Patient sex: F
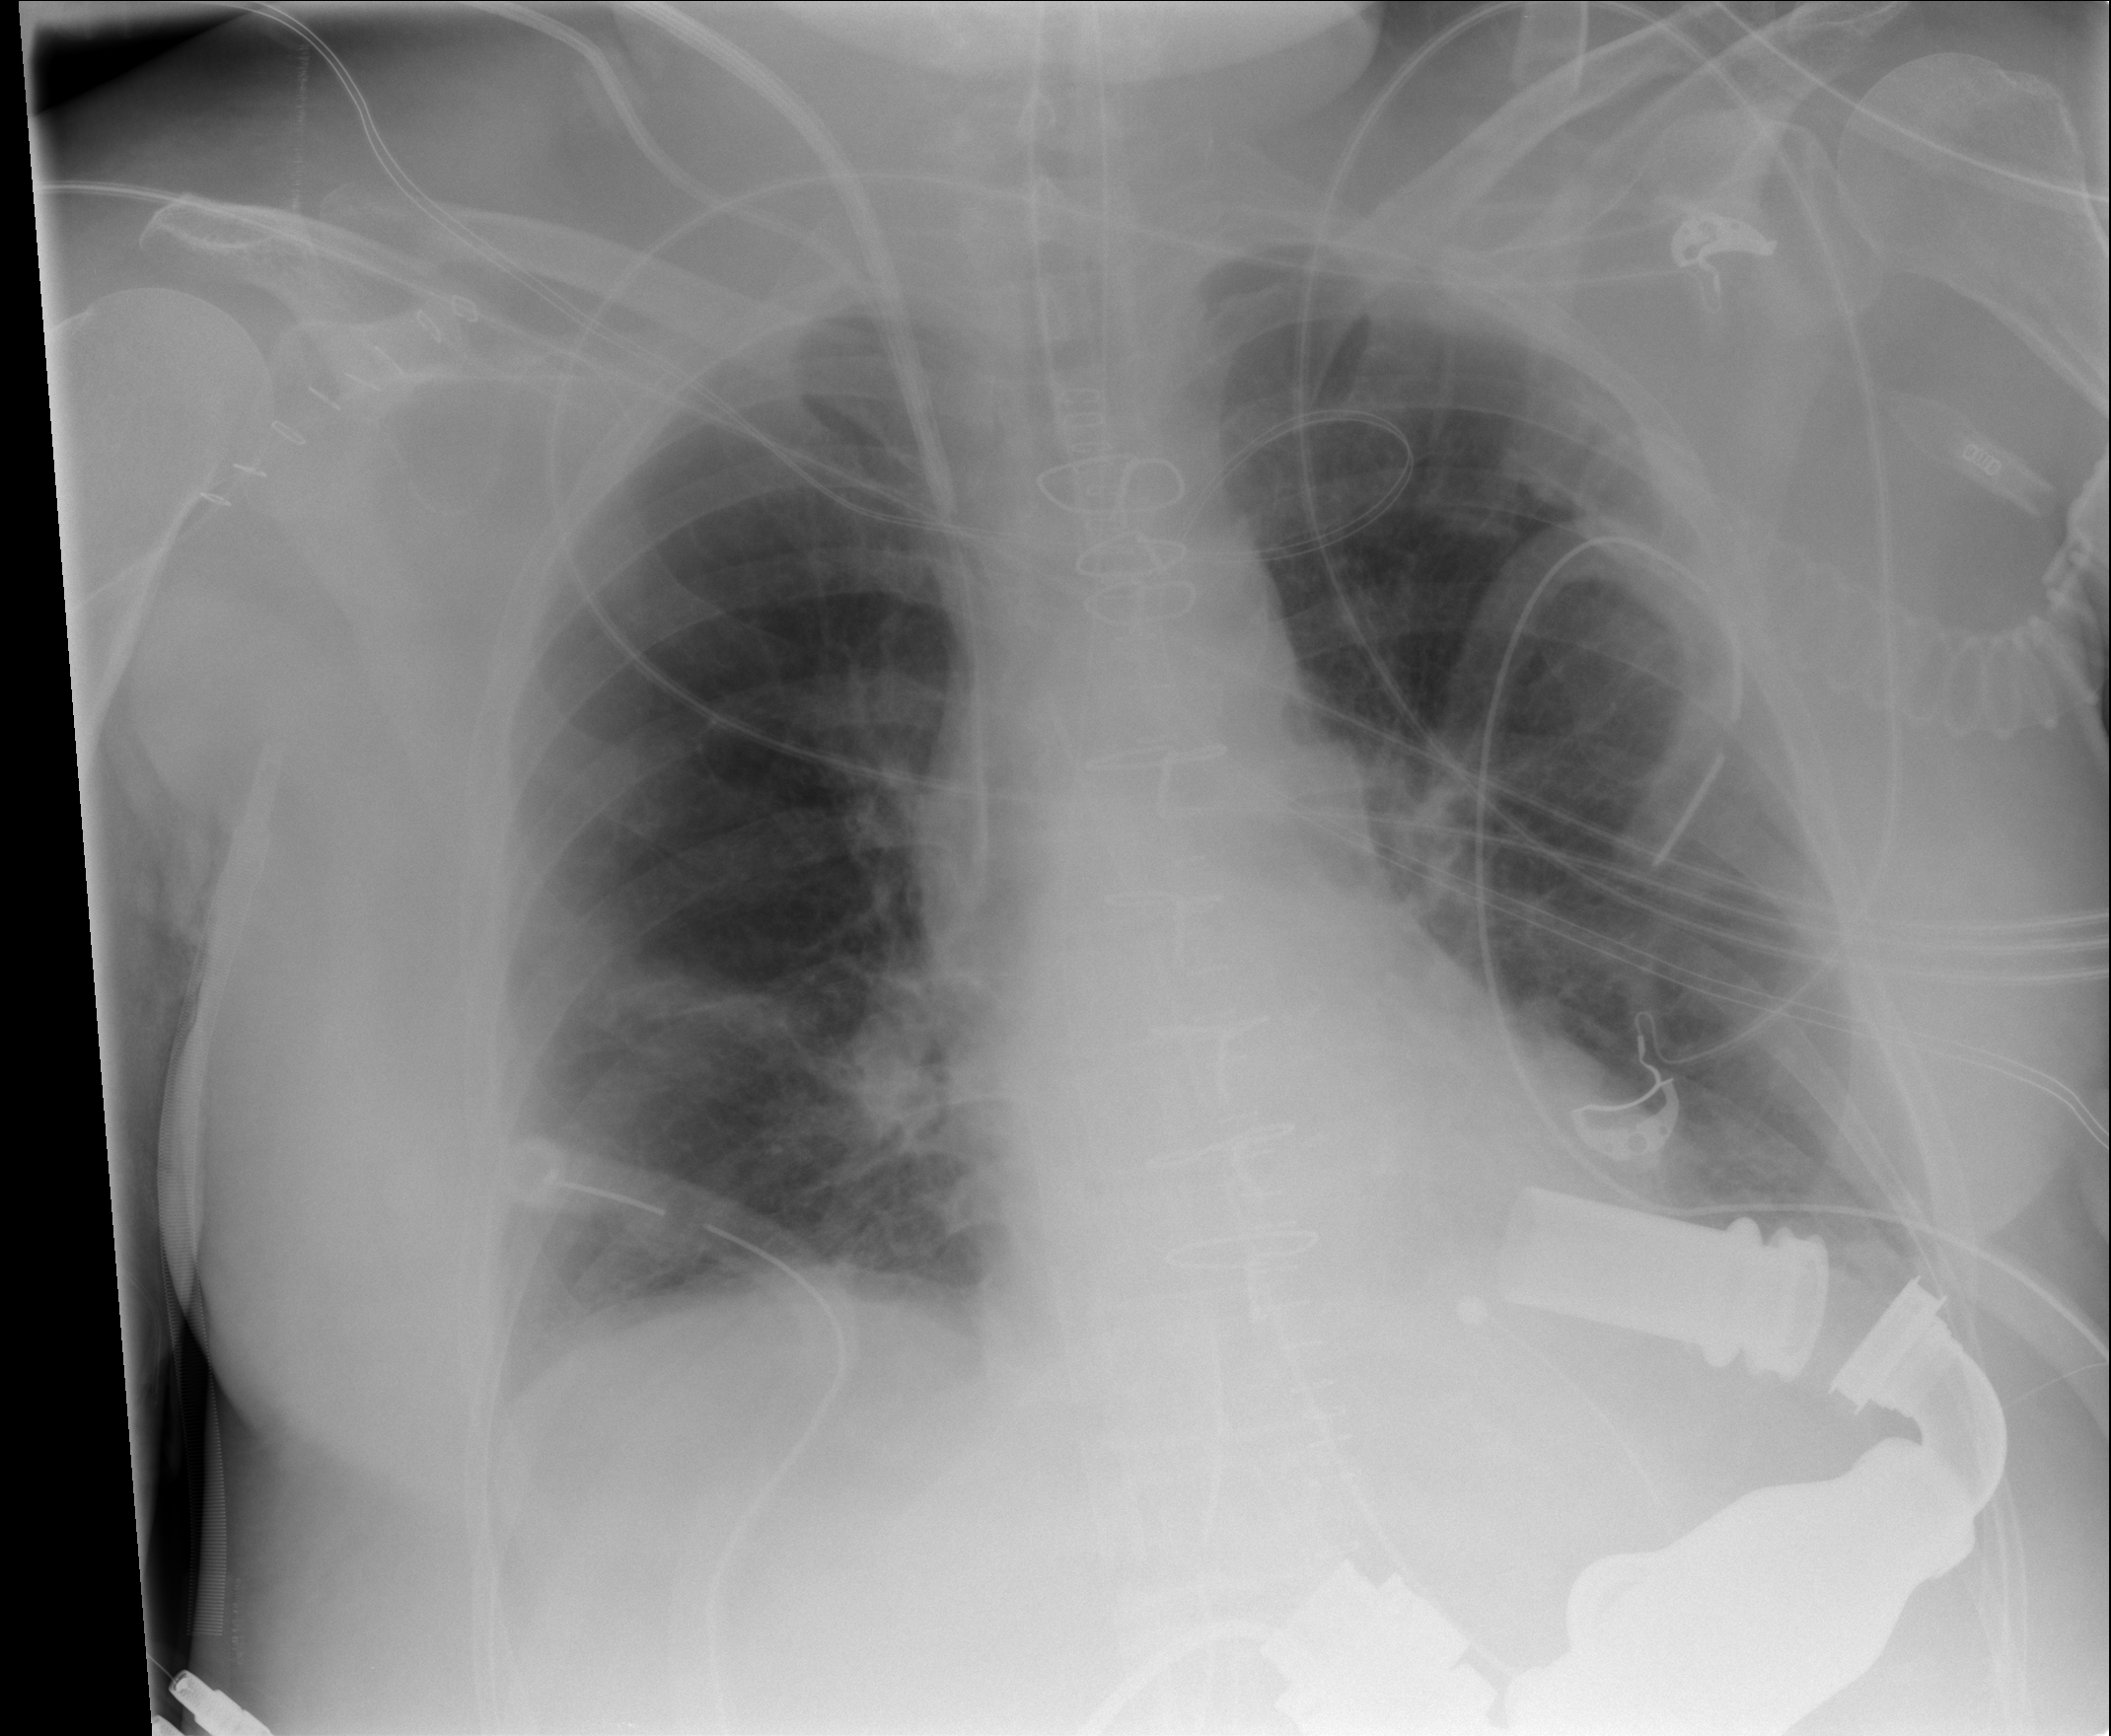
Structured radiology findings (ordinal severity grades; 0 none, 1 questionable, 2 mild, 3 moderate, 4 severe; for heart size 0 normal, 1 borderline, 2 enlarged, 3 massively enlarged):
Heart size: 0
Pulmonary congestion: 0
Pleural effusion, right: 0
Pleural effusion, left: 0
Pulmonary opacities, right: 0
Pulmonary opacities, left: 0
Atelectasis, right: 1
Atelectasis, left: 1